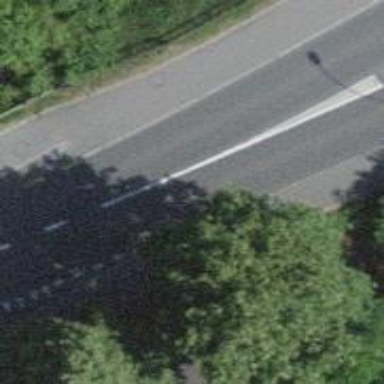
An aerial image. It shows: Sidewalk.